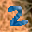
Label: 2